Question: I am trying to do a simple query but I can not get the desired results.
I have a table BATTLE with two references id's. what I want is to get in one row, the name of each hero based on other table HERO
## BATTLE
- - -
## HERO
- -
I am doing this query
'''
SELECT
battle.character1_id as p1,
character.name,
battle.character2_id as p2,
character.name
FROM
battle,
character
WHERE
character.id in (character1_id, character2_id)
'''
But I am getting two rows by battle. I know I am doing something wrong but I don't know what?

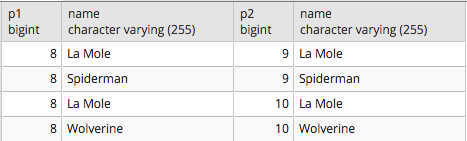
Answer: You need to join 'battle' on the 'hero' table twice, once for each here:
'''
SELECT h1.id AS id1, h1.name AS name1, h2.id AS id2, h2.name AS name2
FROM battle b
JOIN hero h1 ON h1.id = b.hero1_id
JOIN hero h2 ON h2.id = b.hero2_id
'''